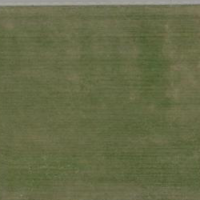
EUNIS habitat code: 52
Species observed at this site:
Geronticus eremita
Carduelis carduelis
Chloris chloris
Passer italiae